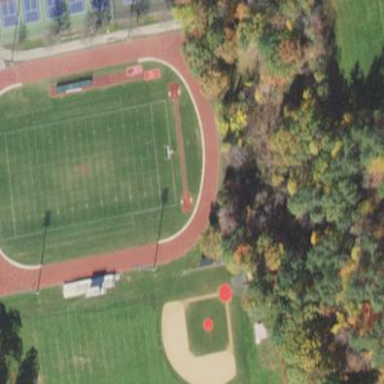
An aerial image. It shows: American football pitch for leisure and sport activities.